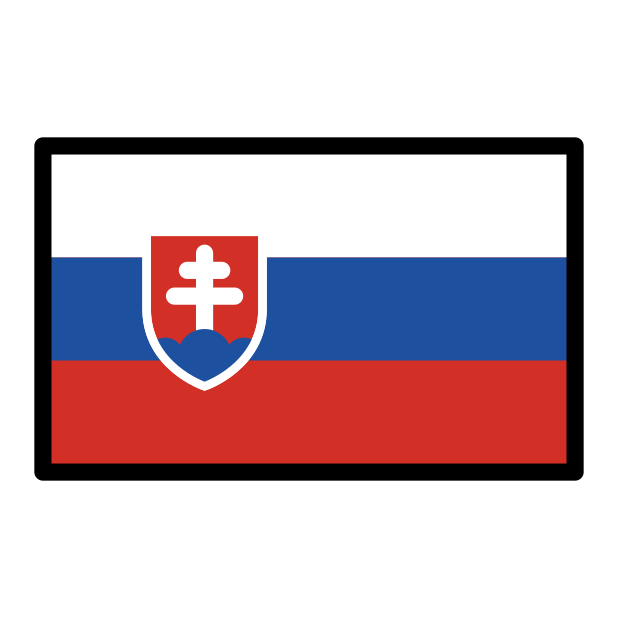
flag: Slovakia